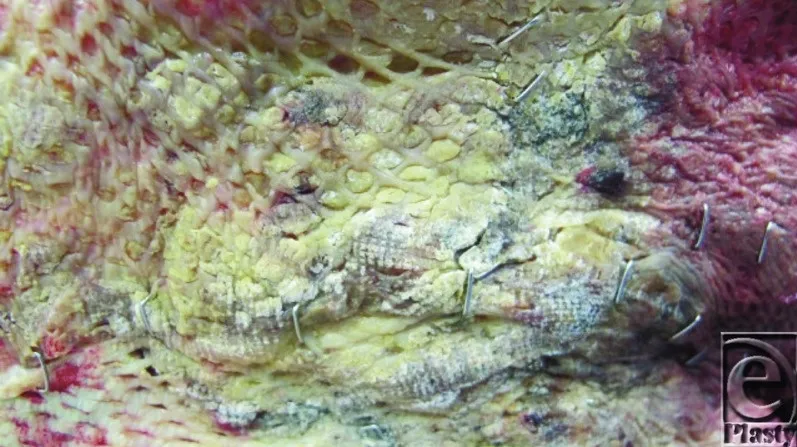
Burn wound on post-operative day three after resurfacing with allograft.
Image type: medical_photograph (skin_photograph)